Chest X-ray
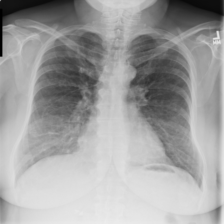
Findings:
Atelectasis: negative
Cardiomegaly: negative
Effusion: negative
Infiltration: negative
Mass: negative
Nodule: negative
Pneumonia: negative
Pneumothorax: negative
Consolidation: negative
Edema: negative
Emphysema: negative
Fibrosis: negative
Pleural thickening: negative
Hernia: negative